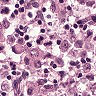
Metastatic tissue present: yes